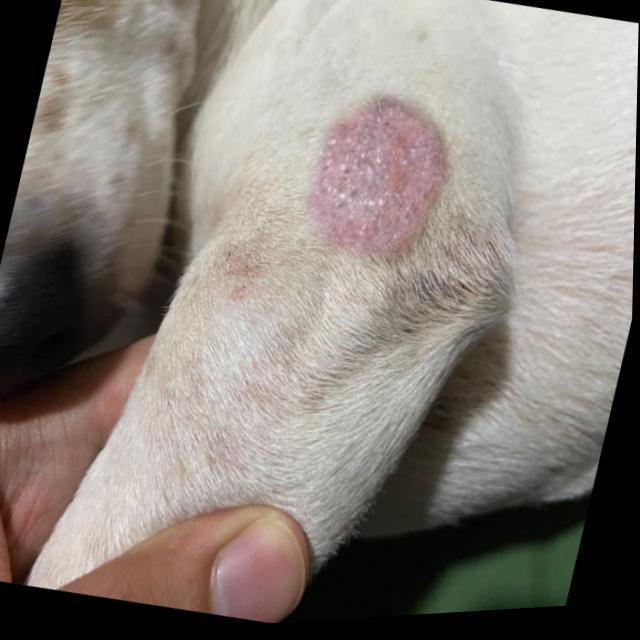
Canine ringworm (Dermatophytosis) — fungal infection caused by Microsporum or Trichophyton. Presents with circular alopecia, scaling, crusting, and broken hairs.